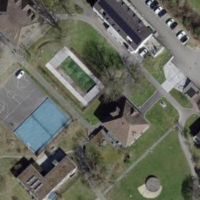
EUNIS habitat code: 54
Species observed at this site:
Castanea sativa